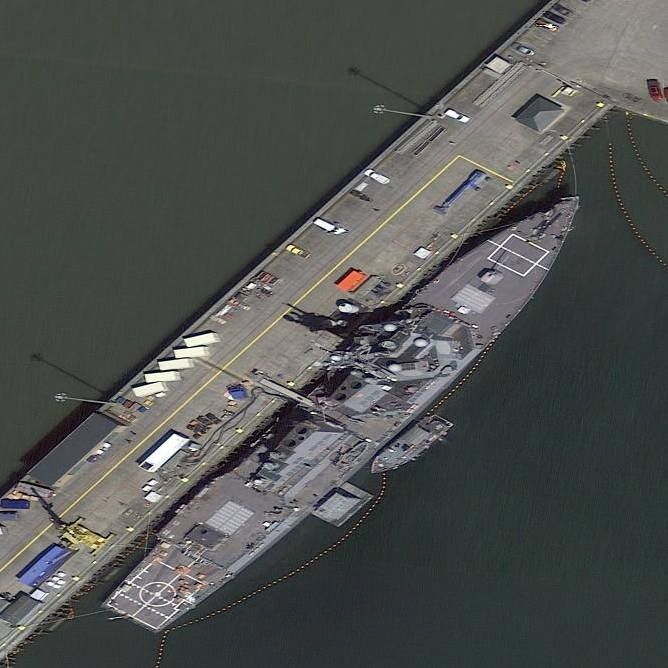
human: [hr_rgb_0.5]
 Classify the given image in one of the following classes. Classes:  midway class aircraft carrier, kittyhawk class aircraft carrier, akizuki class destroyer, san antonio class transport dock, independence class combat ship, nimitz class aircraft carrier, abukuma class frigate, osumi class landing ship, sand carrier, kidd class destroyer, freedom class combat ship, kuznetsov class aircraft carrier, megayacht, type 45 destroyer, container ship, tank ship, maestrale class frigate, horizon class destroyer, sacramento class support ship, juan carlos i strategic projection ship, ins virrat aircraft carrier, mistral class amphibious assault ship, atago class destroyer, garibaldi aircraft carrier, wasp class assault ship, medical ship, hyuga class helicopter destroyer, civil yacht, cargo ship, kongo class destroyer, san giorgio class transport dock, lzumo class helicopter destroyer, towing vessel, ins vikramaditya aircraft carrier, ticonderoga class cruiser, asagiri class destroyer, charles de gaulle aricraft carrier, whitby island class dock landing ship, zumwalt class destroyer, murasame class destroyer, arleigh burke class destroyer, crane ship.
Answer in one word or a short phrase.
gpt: Arleigh Burke class destroyer